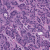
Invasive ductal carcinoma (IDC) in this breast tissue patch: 1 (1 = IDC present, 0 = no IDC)